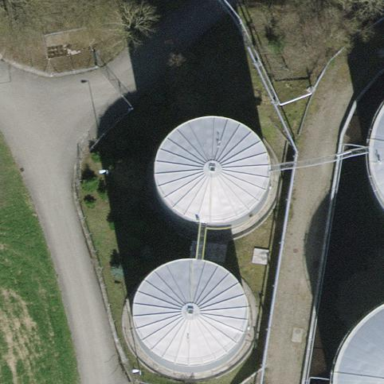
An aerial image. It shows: Building with storage tank.